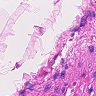
Metastatic tissue present: no